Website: apple
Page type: review-order
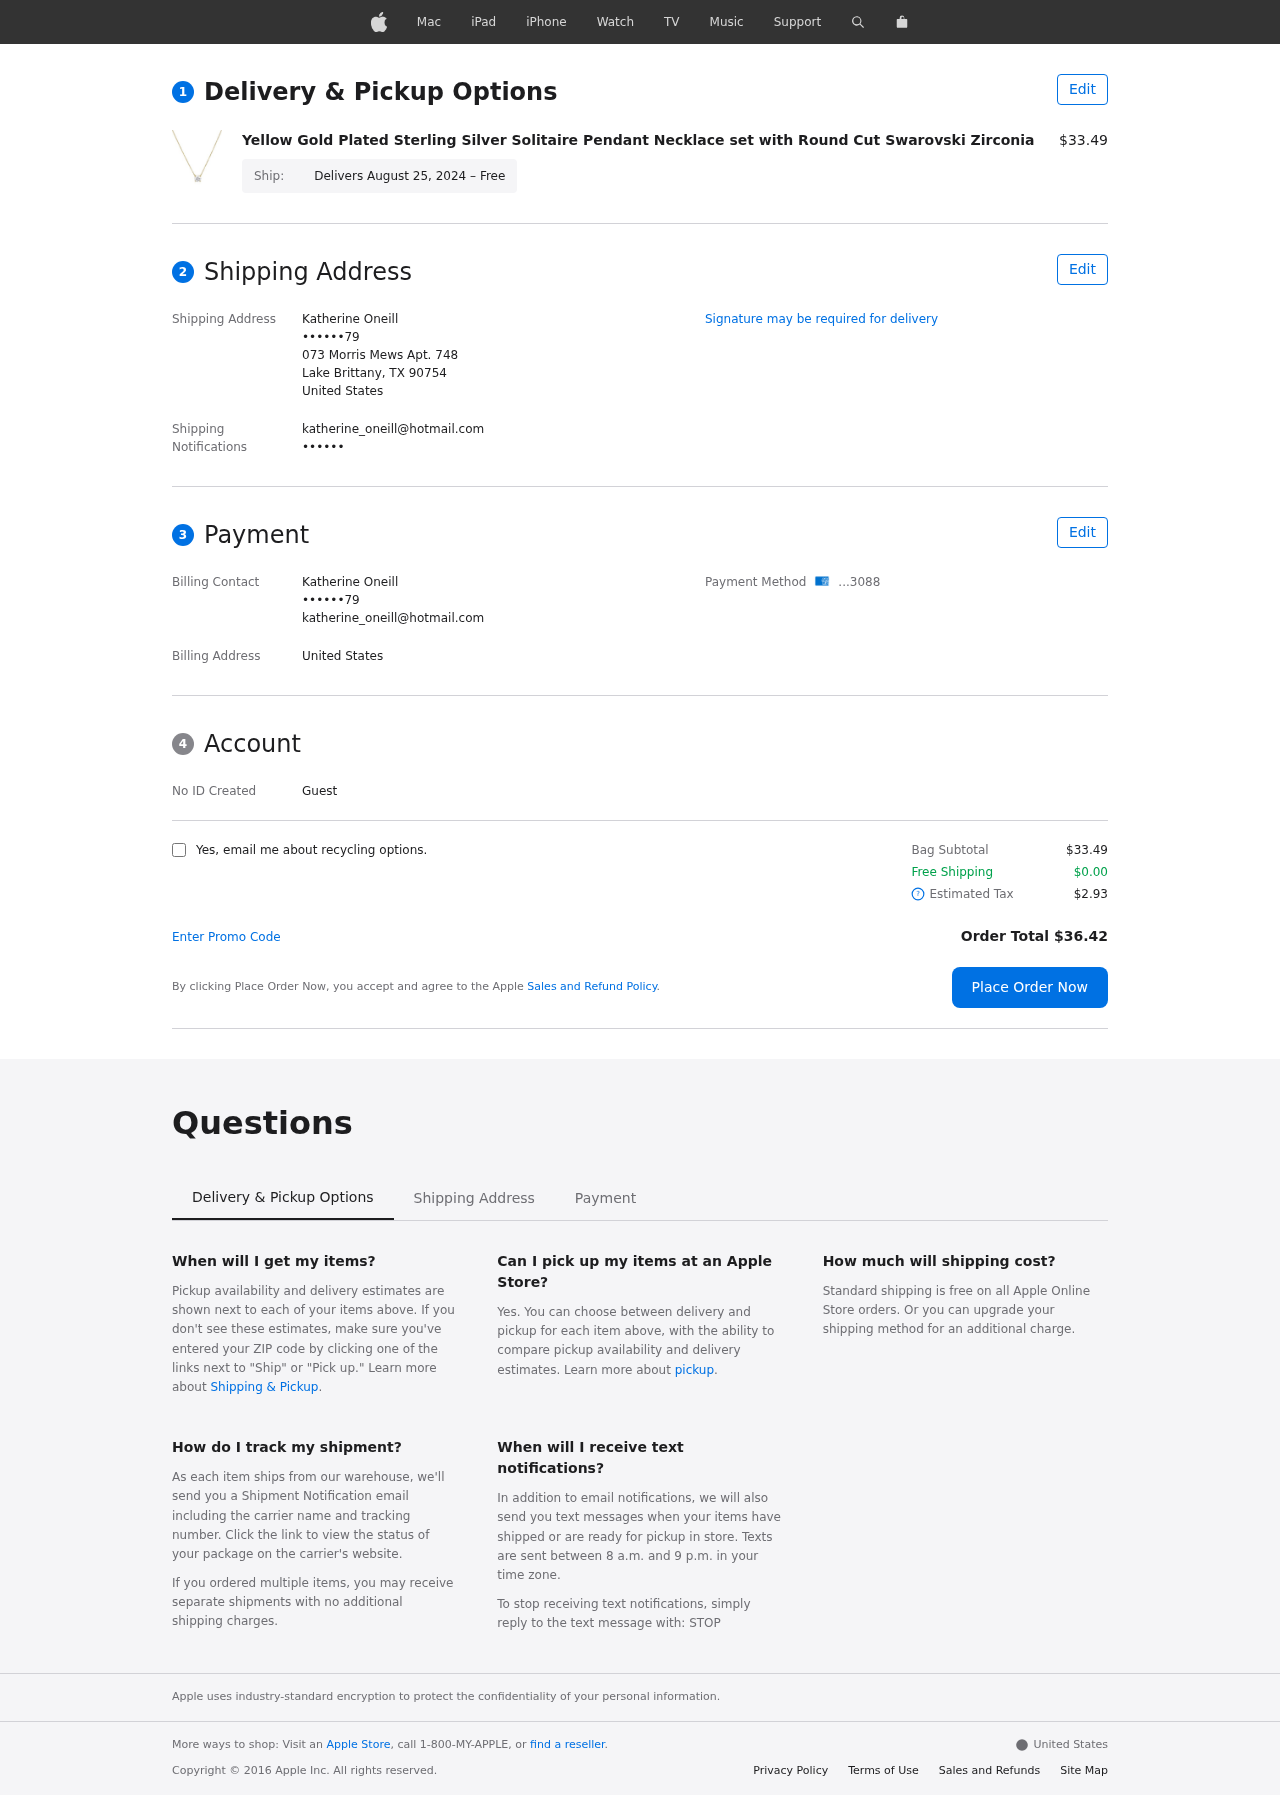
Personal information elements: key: PII_CARD_LAST4
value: ...3088
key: PII_CITY_STATE_ZIP
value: Lake Brittany, TX 90754
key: PII_COUNTRY
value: United States
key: PII_EMAIL
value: katherine_oneill@hotmail.com
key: PII_FULLNAME
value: Katherine Oneill
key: PII_PHONE
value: ••••••79
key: PII_STREET
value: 073 Morris Mews Apt. 748
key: PII_ALT_PHONE
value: ••••••
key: PII_FIRSTNAME
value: Katherine
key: PII_LASTNAME
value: Oneill
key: PII_FULLNAME2
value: Katherine Oneill
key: PII_FULLNAME3
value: Katherine Oneill
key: PII_FIRSTNAME2
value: Katherine
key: PII_FIRSTNAME3
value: Katherine
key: PII_LASTNAME2
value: Oneill
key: PII_LASTNAME3
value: Oneill
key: PII_FIRSTNAME_DERIVED
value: Katherine
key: PII_LASTNAME_DERIVED
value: Oneill
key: PII_FULLNAME_DERIVED
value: Katherine Oneill
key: PII_NAME_FULL_DERIVED
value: Katherine Oneill
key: PII_PHONE3
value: ••••••79
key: PII_LOGIN_USERNAME
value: katherine_oneill
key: PII_EMAIL2
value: katherine_oneill@hotmail.com
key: PII_EMAIL3
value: katherine_oneill@hotmail.com
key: PII_LOGIN_USERNAME2
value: katherine_oneill
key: PII_LOGIN_USERNAME3
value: katherine_oneill
Product elements: key: PRODUCT1_NAME
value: Yellow Gold Plated Sterling Silver Solitaire Pendant Necklace set with Round Cut Swarovski Zirconia
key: PRODUCT1_PRICE
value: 33.49
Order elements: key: ORDER_DELIVERY_DATE
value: Delivers August 25, 2024 – Free
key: ORDER_SUBTOTAL
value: $33.49
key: ORDER_SHIPPING_COST
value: $0.00
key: ORDER_TAX
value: $2.93
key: ORDER_TOTAL
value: Order Total $36.42